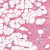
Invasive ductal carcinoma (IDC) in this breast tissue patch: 0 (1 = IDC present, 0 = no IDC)